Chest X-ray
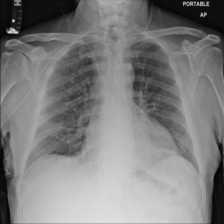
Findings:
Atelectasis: negative
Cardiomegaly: negative
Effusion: negative
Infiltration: positive
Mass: negative
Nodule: negative
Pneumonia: negative
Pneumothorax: negative
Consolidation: negative
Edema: negative
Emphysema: negative
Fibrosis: negative
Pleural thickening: negative
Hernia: negative